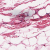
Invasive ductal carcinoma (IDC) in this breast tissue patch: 0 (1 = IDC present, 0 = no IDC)